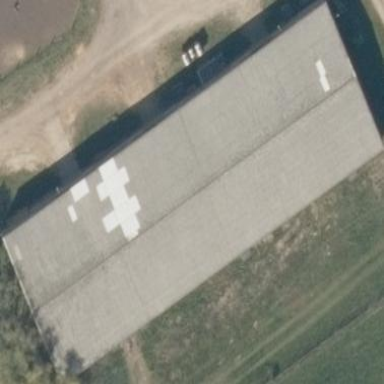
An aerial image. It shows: Industrial building.